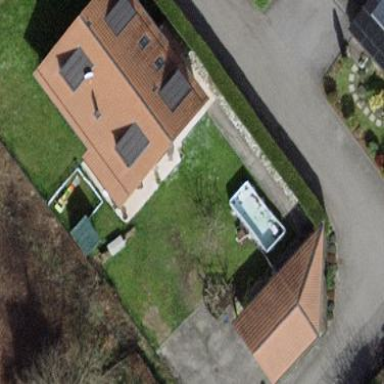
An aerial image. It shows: Garden enclosed by fence.